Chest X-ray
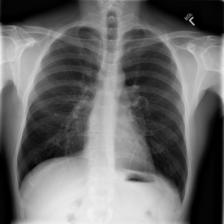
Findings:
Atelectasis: negative
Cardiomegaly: negative
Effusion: negative
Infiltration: negative
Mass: negative
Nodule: negative
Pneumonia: negative
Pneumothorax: negative
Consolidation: negative
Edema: negative
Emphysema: negative
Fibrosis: negative
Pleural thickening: negative
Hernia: negative